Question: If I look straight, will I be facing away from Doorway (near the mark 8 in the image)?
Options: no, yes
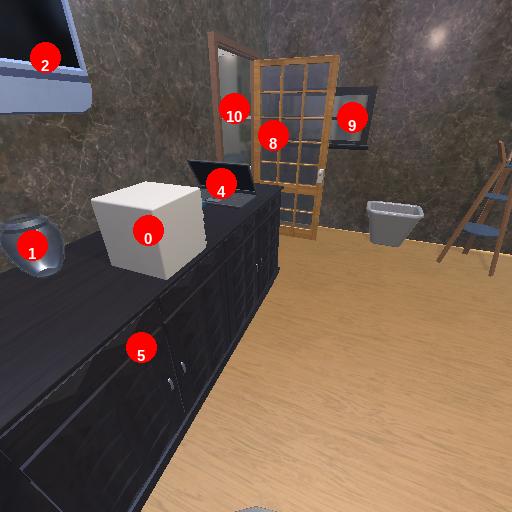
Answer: no